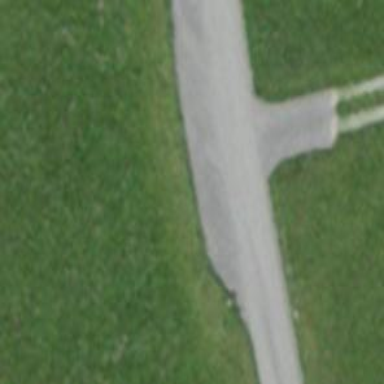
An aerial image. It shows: Passing place on the road.